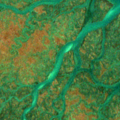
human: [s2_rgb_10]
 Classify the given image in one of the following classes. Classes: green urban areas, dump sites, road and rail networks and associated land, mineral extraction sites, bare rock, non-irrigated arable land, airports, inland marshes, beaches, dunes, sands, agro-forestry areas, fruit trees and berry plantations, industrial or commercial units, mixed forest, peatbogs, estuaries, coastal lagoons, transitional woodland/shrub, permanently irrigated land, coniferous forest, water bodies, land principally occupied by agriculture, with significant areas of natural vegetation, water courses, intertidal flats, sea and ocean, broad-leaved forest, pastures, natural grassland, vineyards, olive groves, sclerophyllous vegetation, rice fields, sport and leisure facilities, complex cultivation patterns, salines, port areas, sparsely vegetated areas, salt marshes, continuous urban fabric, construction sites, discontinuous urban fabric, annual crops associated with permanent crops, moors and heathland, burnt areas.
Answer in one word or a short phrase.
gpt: salt marshes